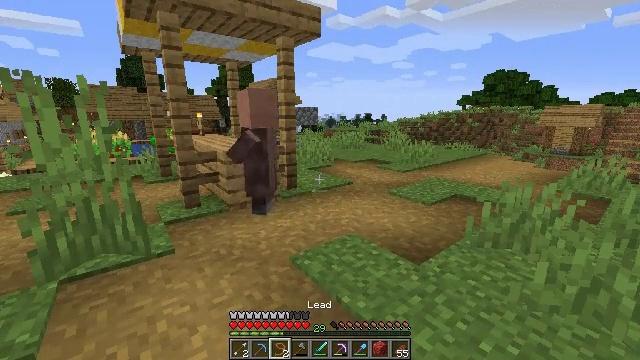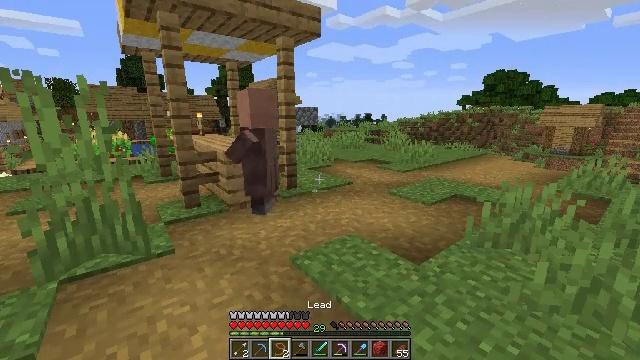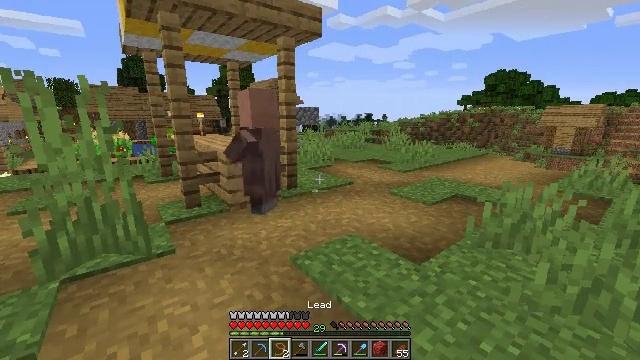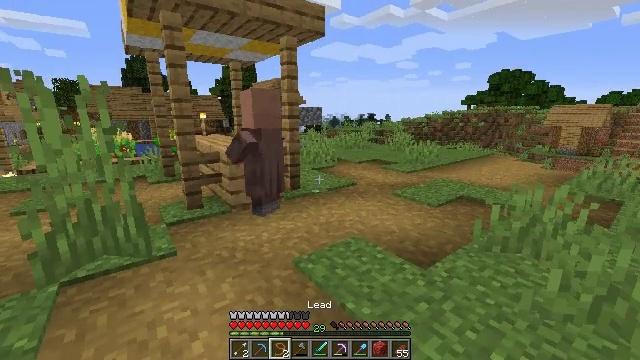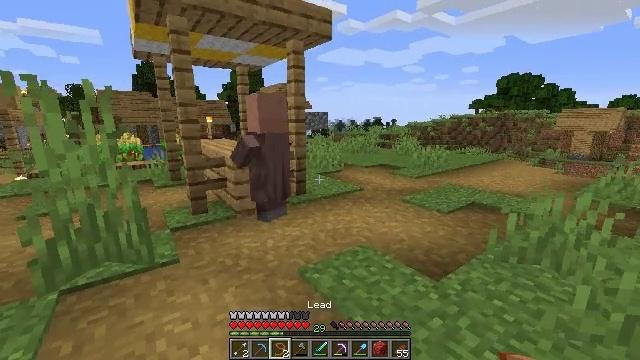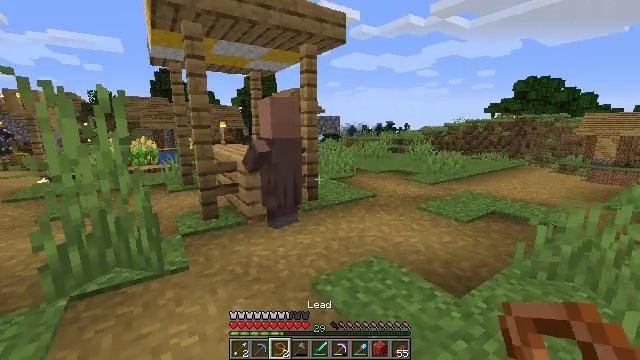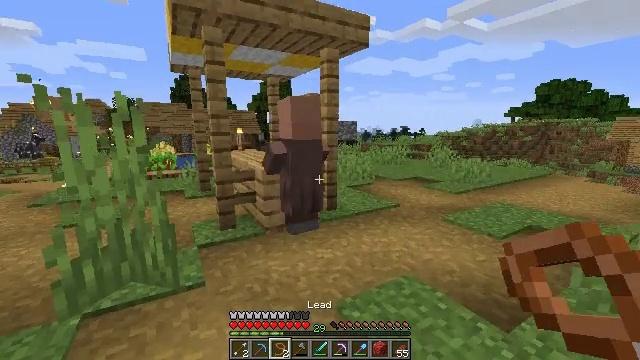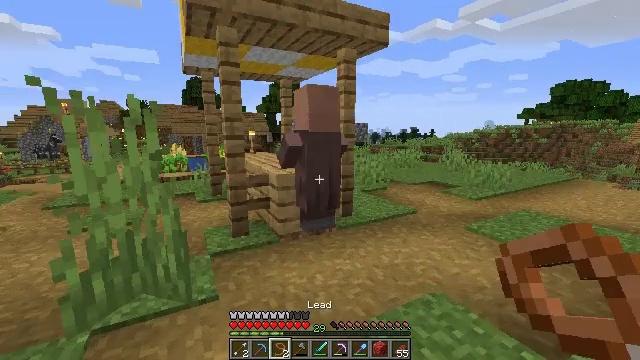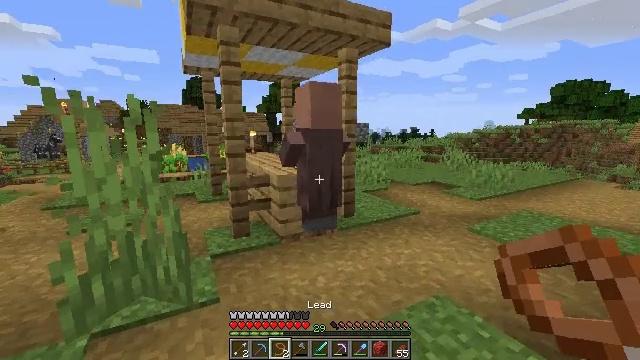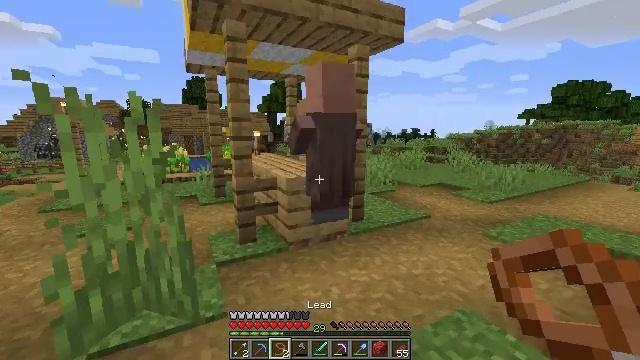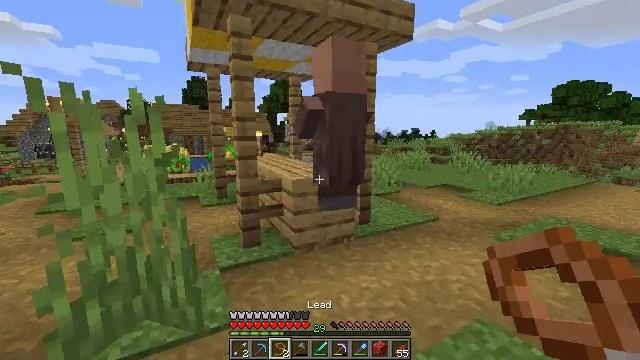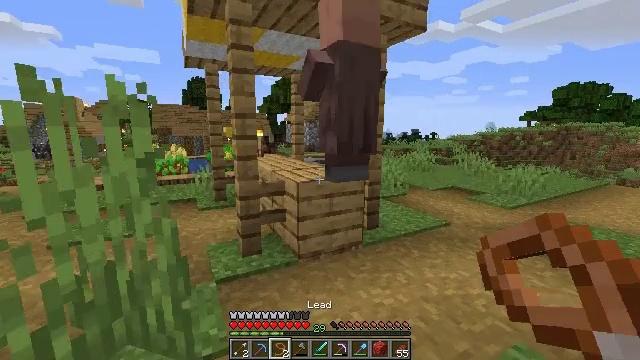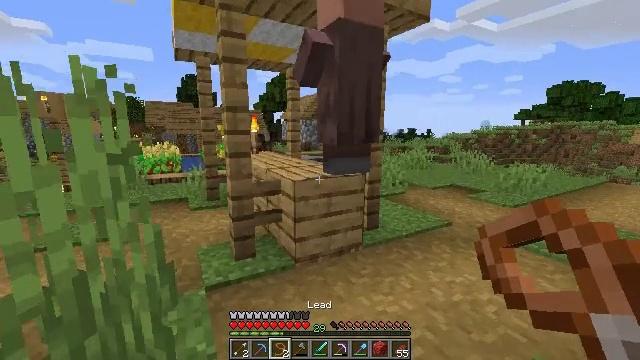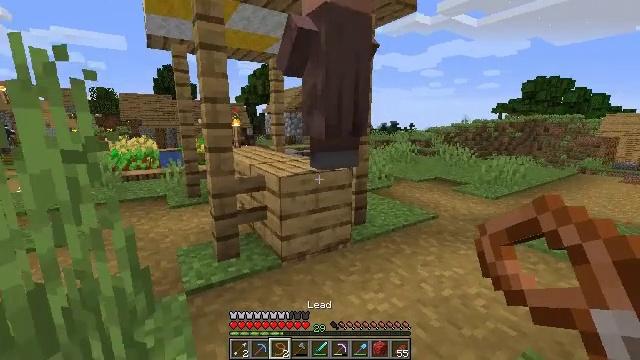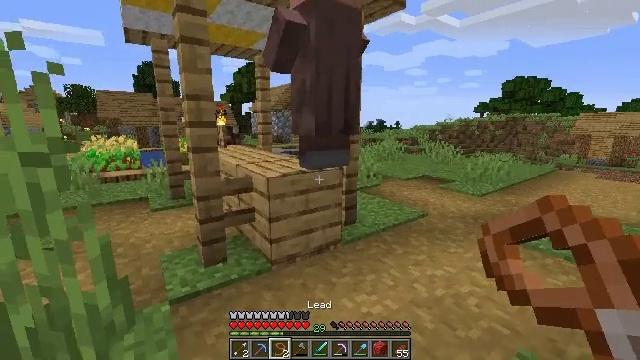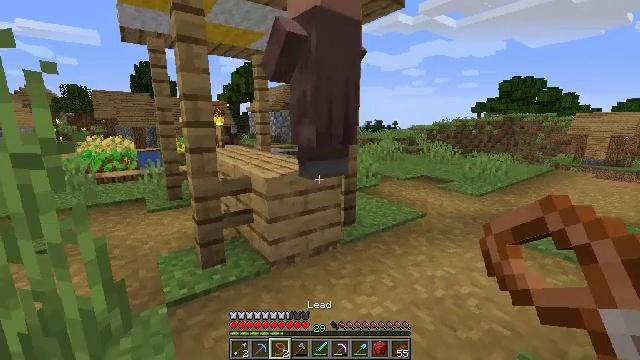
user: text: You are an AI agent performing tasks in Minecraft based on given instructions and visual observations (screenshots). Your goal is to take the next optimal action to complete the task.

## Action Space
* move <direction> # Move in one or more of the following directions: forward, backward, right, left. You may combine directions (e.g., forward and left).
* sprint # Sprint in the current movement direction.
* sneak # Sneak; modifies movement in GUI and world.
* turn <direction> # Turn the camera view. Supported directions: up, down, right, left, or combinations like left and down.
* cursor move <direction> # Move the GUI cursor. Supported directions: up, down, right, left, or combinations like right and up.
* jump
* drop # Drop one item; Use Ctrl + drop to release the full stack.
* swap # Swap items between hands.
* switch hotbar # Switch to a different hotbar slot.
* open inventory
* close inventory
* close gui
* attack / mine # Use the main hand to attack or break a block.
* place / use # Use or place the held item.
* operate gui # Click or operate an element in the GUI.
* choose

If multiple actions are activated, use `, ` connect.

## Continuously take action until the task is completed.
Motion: motion action
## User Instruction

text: Drop a lead.
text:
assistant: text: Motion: no_op
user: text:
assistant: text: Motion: no_op
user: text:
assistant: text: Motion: move forward
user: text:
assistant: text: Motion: move forward, turn left
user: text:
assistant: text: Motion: move forward and move left, turn left and up
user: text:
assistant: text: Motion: move forward and move left, turn left and up
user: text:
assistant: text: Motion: move forward and move left, turn left
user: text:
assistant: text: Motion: move forward and move left
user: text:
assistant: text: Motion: move forward and move left
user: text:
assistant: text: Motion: move forward, use / place
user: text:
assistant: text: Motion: move forward, use / place
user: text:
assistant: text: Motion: move forward, use / place
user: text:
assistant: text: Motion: turn right and down, use / place
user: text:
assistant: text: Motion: turn right
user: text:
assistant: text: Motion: no_op
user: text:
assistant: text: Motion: no_op
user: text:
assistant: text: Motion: no_op
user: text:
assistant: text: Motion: no_op
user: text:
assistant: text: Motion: no_op
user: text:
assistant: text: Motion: no_op
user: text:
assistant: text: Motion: no_op
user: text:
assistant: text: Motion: use / place
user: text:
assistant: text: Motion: use / place
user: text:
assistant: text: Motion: use / place
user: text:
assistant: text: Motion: use / place
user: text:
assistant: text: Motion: no_op
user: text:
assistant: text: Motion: no_op
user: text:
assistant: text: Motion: use / place
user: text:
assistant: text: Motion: use / place
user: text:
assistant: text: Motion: use / place